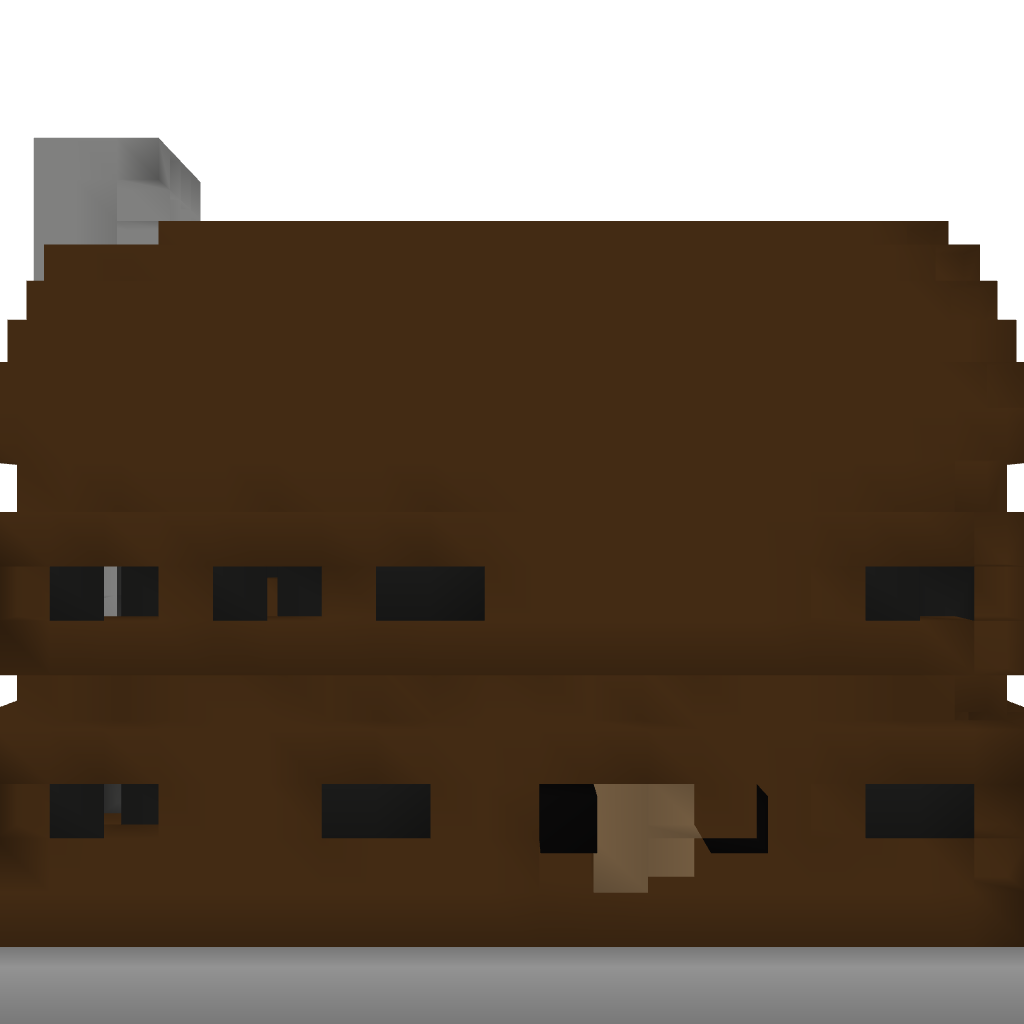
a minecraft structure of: Large Wooden Lodge